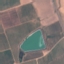
Land use / land cover: PermanentCrop